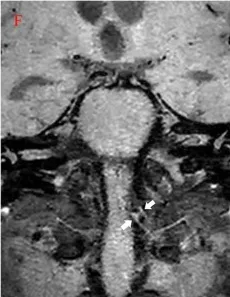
(F) High-resolution MRI showing atheromatous plaques (arrow) in the stenotic segment of the left VA (coronal view). MRI, magnetic resonance imaging; VA, vertebral artery; Tmax, Time to Max.
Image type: radiology (mri)